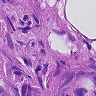
Metastatic tissue present: yes